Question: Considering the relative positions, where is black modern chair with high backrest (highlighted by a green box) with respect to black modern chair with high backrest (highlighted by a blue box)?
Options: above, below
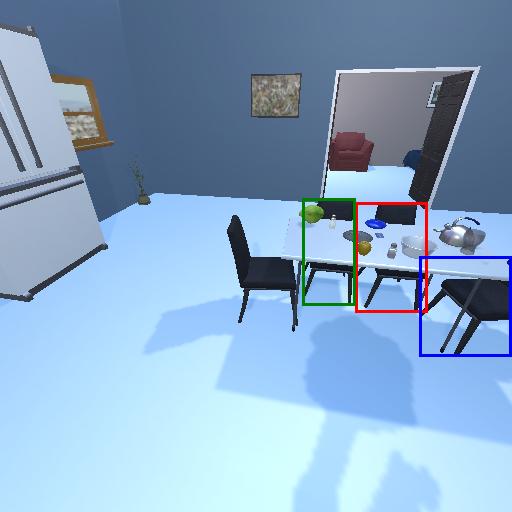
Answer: above